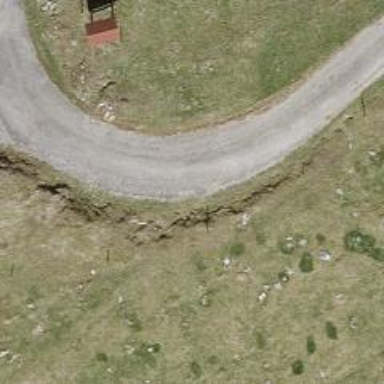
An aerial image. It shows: Well-maintained track road with grade 1 tracktype.